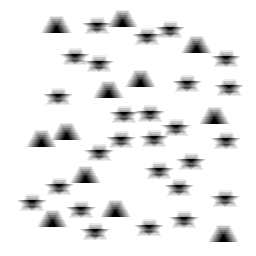
Squares: 0
Triangles: 12
Stars: 26
Total shapes: 38